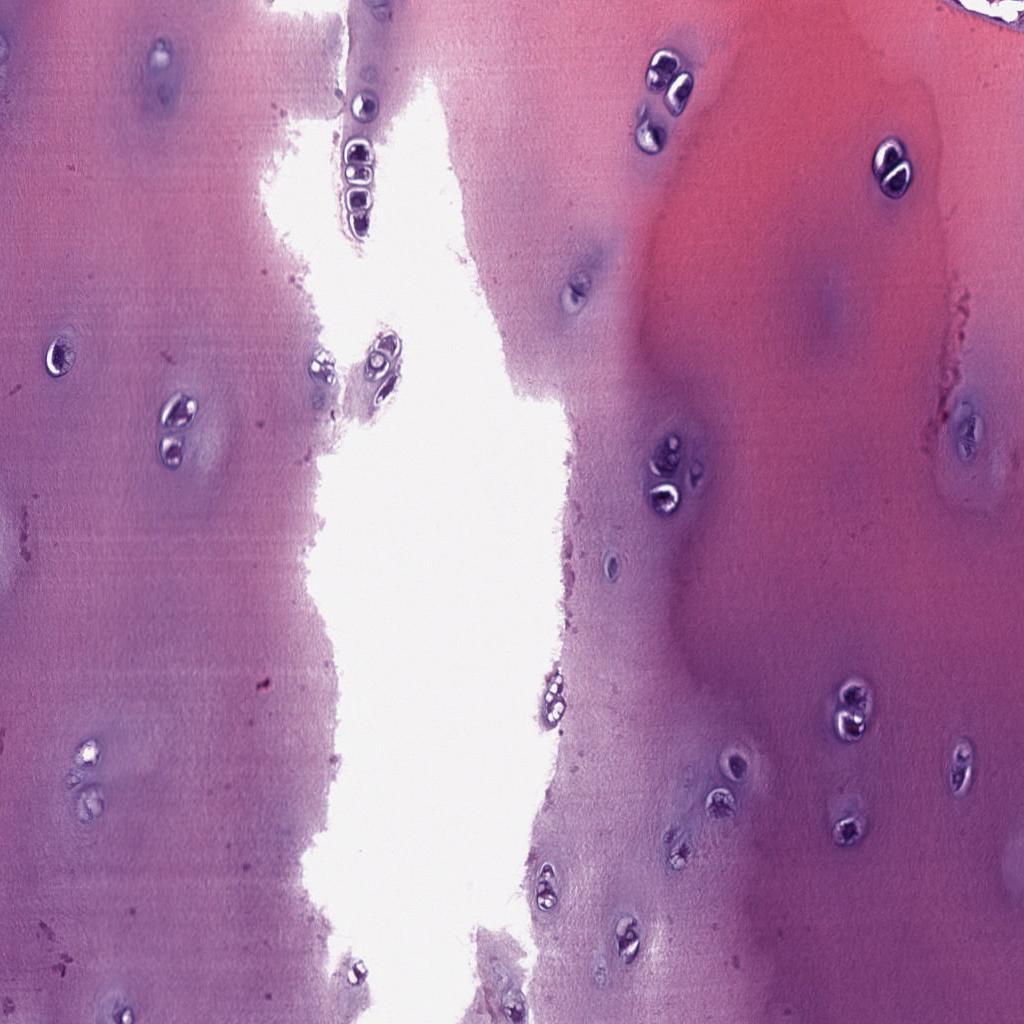
Label: Non-Tumor